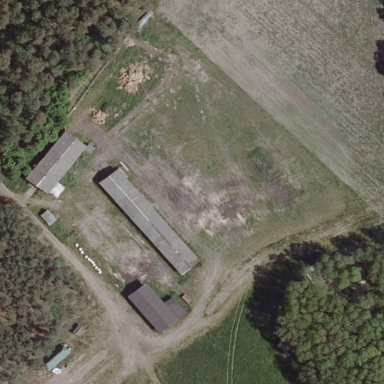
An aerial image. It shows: Farmyard area.